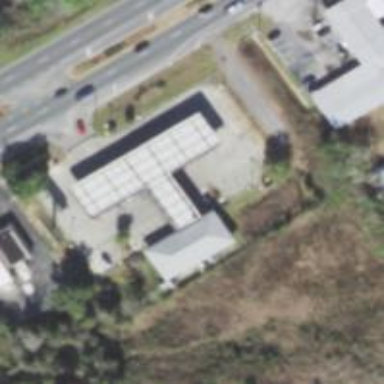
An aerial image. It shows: Convenience shop.